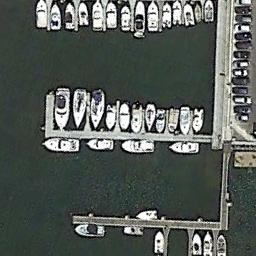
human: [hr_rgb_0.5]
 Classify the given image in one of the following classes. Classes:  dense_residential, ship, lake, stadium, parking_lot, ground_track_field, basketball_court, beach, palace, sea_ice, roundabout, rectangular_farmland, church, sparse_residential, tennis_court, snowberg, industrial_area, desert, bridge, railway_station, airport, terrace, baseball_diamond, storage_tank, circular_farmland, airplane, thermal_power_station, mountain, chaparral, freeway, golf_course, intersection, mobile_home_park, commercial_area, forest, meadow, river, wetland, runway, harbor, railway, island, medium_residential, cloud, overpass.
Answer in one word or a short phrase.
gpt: harbor